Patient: sex F, age 34
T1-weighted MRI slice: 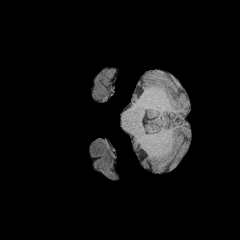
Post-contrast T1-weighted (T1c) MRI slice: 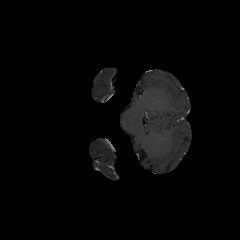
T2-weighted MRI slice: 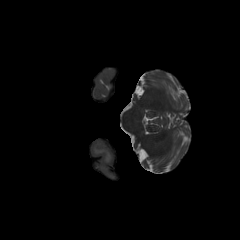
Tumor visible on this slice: yes
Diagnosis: Astrocytoma, IDH-mutant
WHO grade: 3